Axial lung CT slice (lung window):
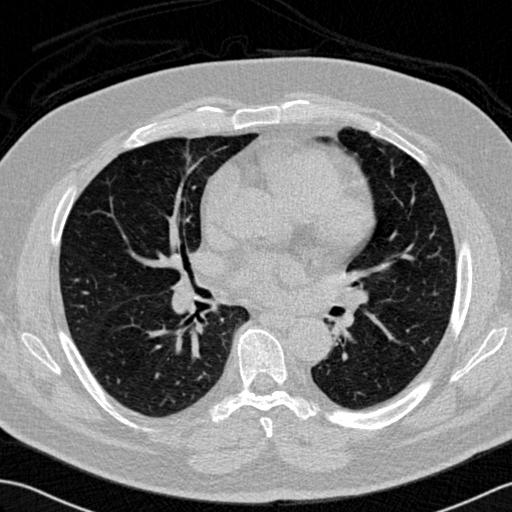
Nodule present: no